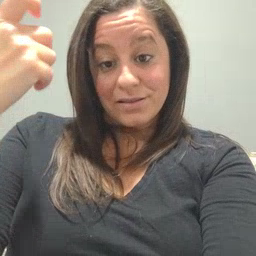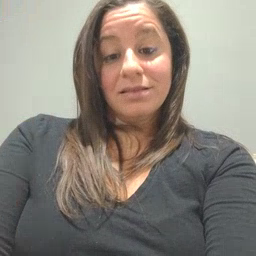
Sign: because